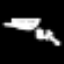
Label: pants